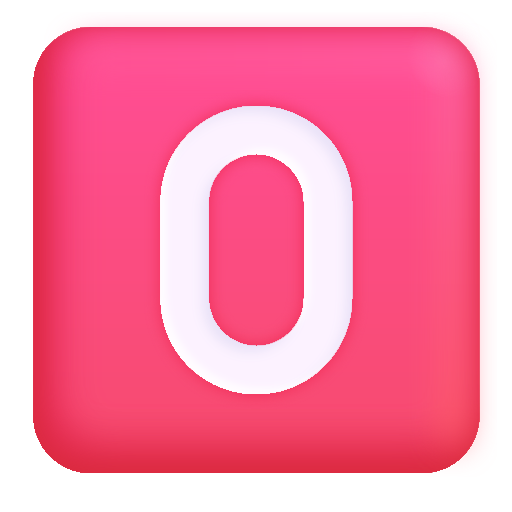
o button (blood type) color